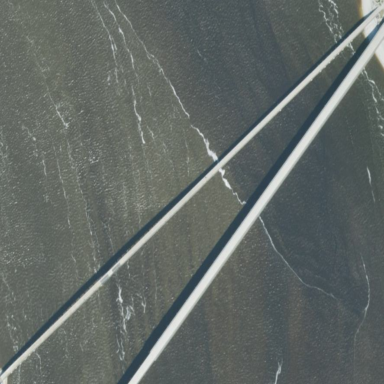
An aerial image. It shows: Pier supporting bridge.